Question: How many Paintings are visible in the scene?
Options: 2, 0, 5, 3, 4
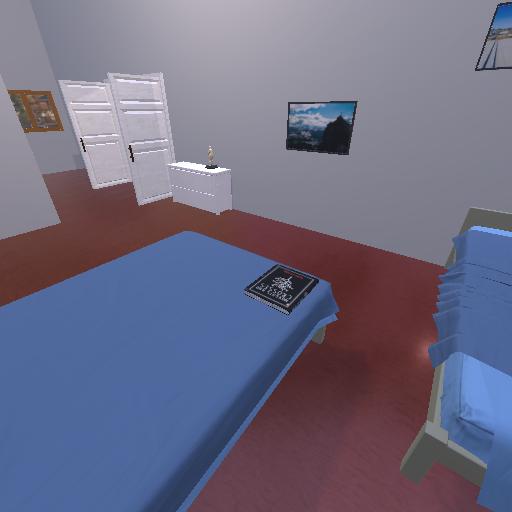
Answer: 2